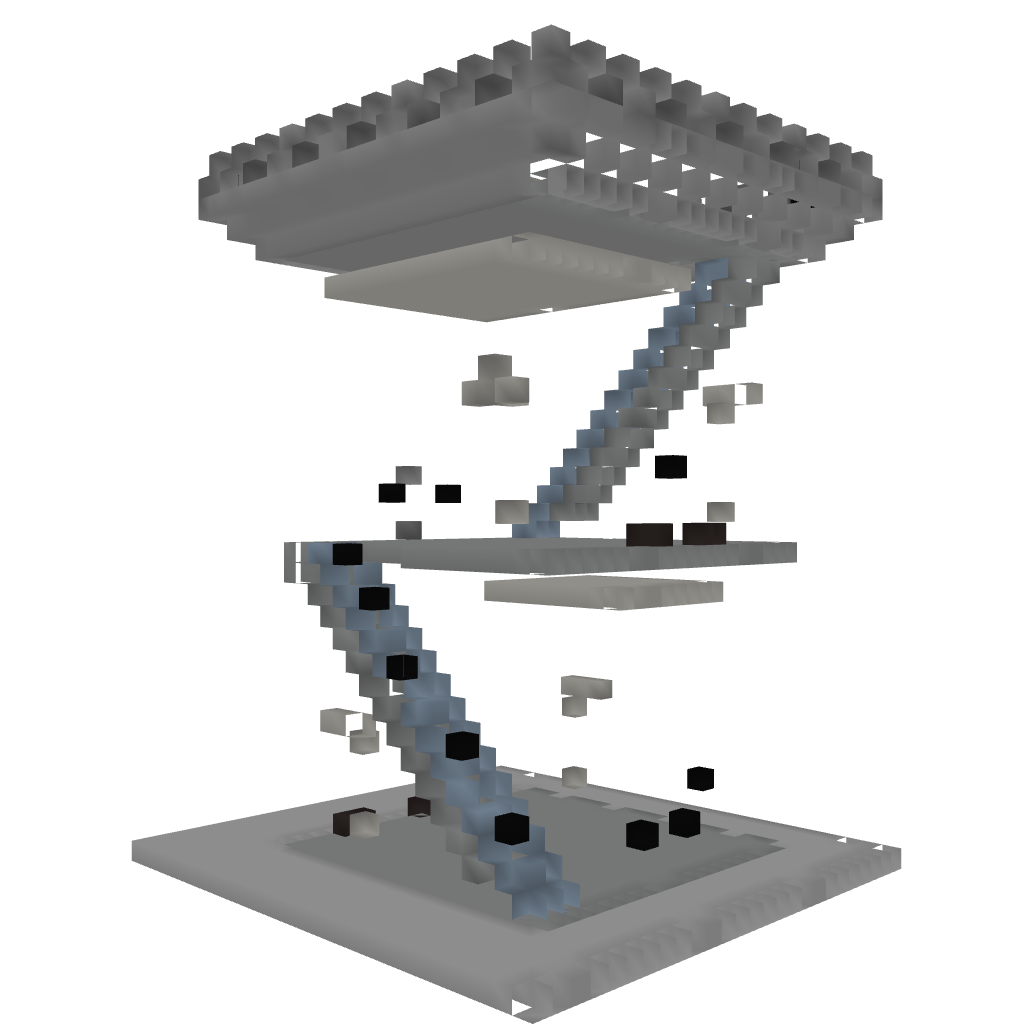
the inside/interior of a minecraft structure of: Castle Tower